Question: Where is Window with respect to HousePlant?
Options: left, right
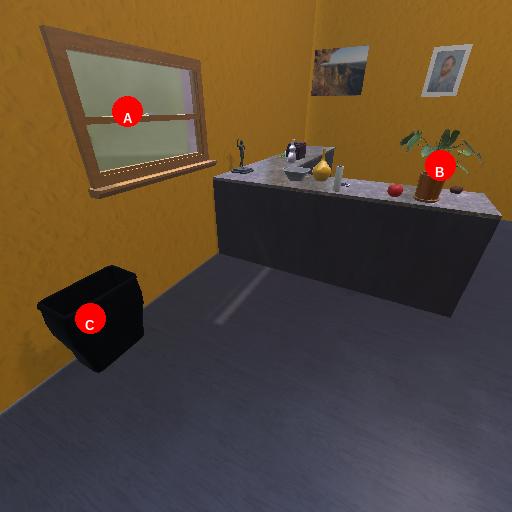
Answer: left